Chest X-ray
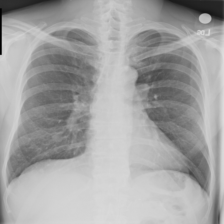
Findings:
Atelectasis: negative
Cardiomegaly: negative
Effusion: negative
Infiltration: negative
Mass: negative
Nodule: negative
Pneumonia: negative
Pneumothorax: negative
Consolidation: negative
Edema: negative
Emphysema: negative
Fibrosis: negative
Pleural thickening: negative
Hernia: negative